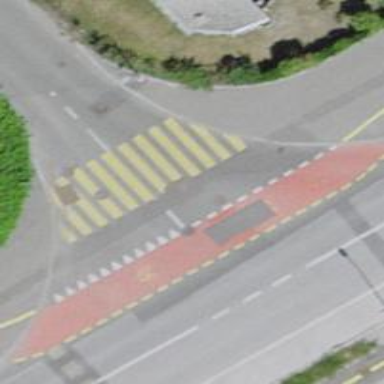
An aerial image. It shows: Zebra crossing on the road.